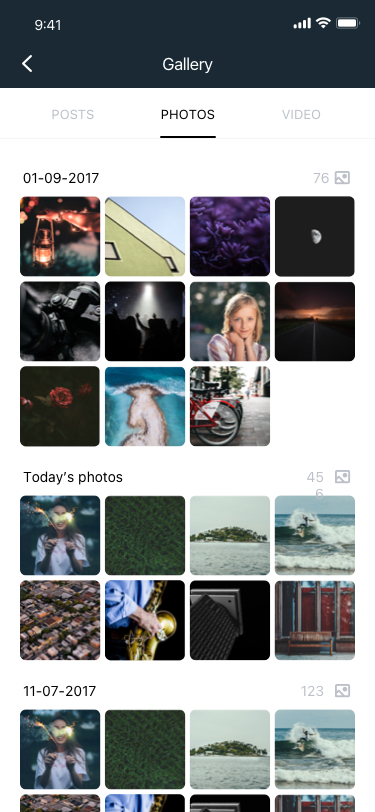
Text in this UI design:
VIDEO
PHOTOS
POSTS
76
01-09-2017
Gallery
456
Today’s photos
123
11-07-2017